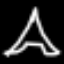
Label: The Eiffel Tower